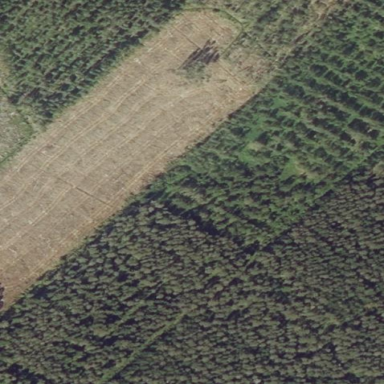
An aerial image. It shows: Clearcut area with scrub vegetation.